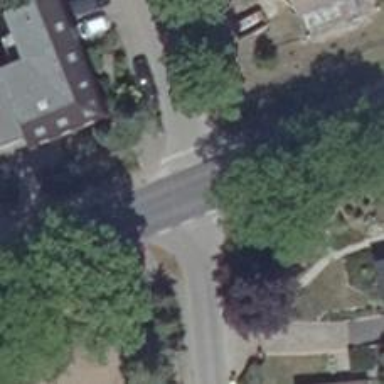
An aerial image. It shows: Secondary road with asphalt surface.